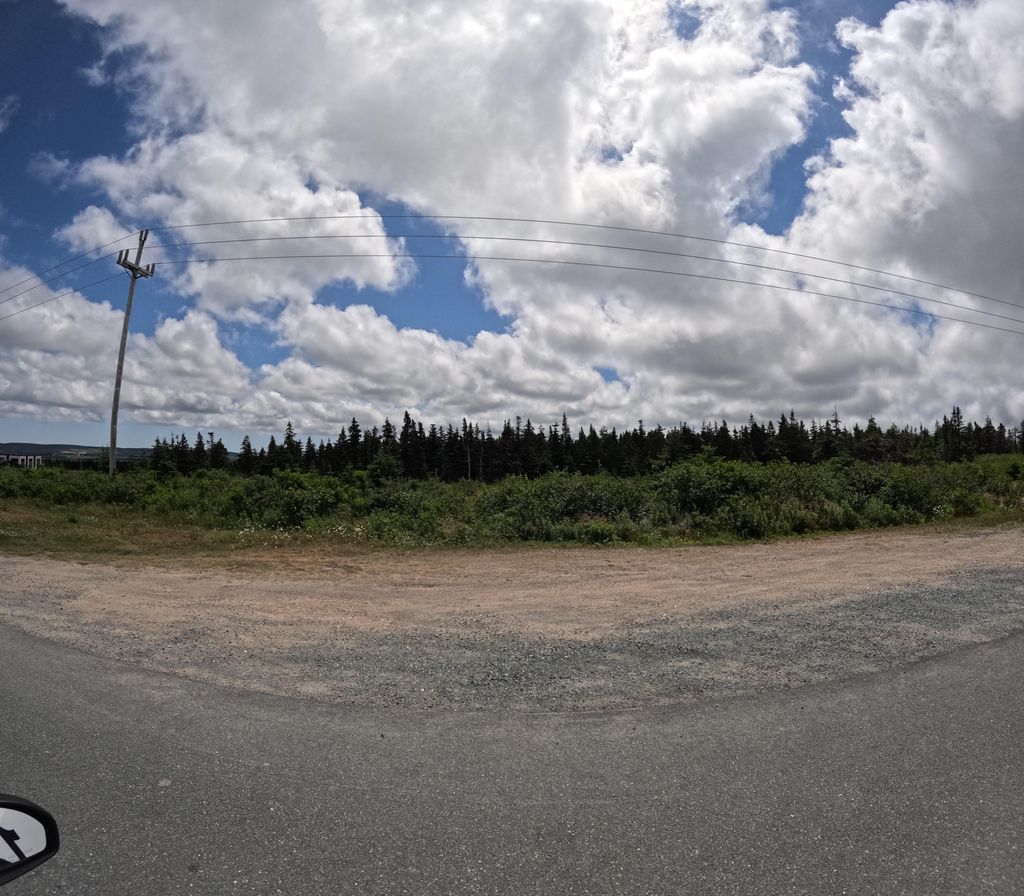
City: st_johns